Question: I have this problem where Firefox and IE refuse to render a border behind an image no matter what I do, while Chrome and Opera do fine. I've moved the div containing the arrow all over the place, even tried to force it with z-index, but it won't budge. Any advice?
Chrome/Opera and IE/Firefox:

I have a JSFiddle setup here: <URL>
CSS:
'''
html {
height: 100%;
background: #eee;
}
body {
background: url(../img/background.jpg);
background-repeat: no-repeat;
background-size: cover;
margin: 0px;
height: 100%;
overflow: hidden;
background-position: center;
font-family: Helvetica;
}
body.welcome {
background: url(../img/welcome_background.jpg);
background-size: cover;
background-position: center;
}
p {
margin: 0px;
}
::-webkit-scrollbar {
width: 1px;
}
.wrapper {
overflow-y: scroll;
height: calc(100% - 90px);
}
header {
position: static;
top: 0;
height: 60px;
}
header .logo {
float: left;
width: 256px;
}
header .logo .container {
padding: 0 0 0 128px;
height: 60px;
background: white;
}
header .logo .container img {
margin: 13px 0 0 0;
width: 63px;
height: 66px;
filter: hue-rotate(0deg);
-webkit-filter: hue-rotate(0deg);
-moz-filter: hue-rotate(0deg);
-o-filter: hue-rotate(0deg);
-ms-filter: hue-rotate(0deg);
}
header .menu {
float: left;
background: white;
width: calc(100% - 256px);
height: 100%;
}
header .menu nav {
float: left;
}
header .menu nav ul {
list-style-type: none;
margin: 0;
padding: 0;
}
header .menu nav ul li {
float: left;
width: 128px;
line-height: 57px;
letter-spacing: -2px;
text-align: center;
font-size: 19px;
text-transform: uppercase;
color: #8a8a8a;
border-top: 3px solid white;
}
header .menu nav ul li.active {
color: #f05555;
border-top: 3px solid #f05555;
}
header .menu .container {
float: right;
padding-right: 128px;
}
.before {
content: "";
position: absolute;
top: 60px;
left: 130px;
border-top: 23px solid white;
border-left: 28px solid transparent;
border-right: 28px solid transparent;
}
div.content {
width: 100%;
height: calc(100% - 90px);
}
div.content .menu {
height: 50px;
}
div.content .container {
overflow-y: scroll;
height: 100%;
margin: 0 128px 0 128px;
width: calc(100% - 256px);
background: white;
}
footer {
position: static;
bottom: 0;
height: 30px;
background: white;
padding: 0 0 0 128px;
line-height: 30px;
font-size: 10px;
color: #8a8a8a;
}
'''
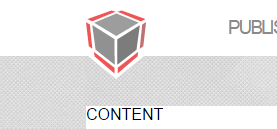
Answer: You have used 'position: static' for 'header' tag. Use 'position: relative' instead, it will work in ff and IE11.